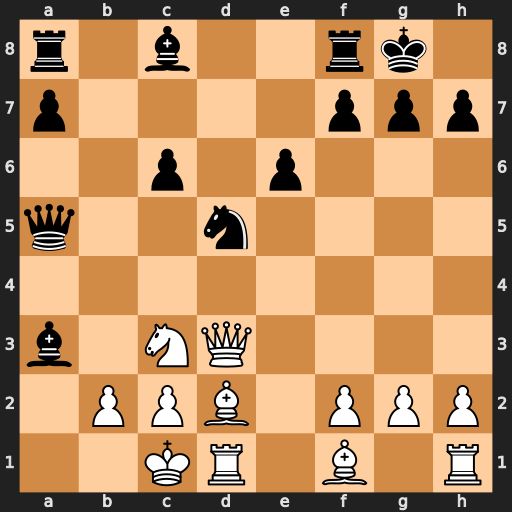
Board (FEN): r1b2rk1/p4ppp/2p1p3/q2n4/8/b1NQ4/1PPB1PPP/2KR1B1R
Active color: w
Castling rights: -
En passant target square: -
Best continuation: Nxd5 Bxb2+ Kxb2